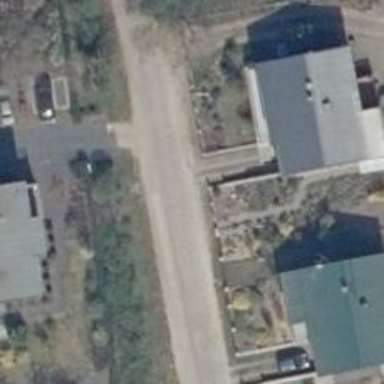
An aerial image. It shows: Driveway leading to service road.